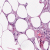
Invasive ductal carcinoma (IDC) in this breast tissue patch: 0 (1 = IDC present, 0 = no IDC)